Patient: sex F, age 59
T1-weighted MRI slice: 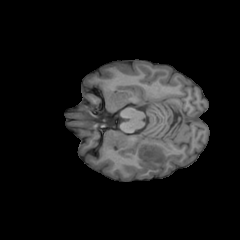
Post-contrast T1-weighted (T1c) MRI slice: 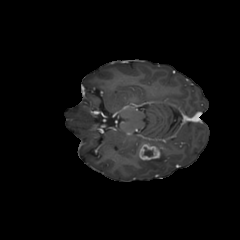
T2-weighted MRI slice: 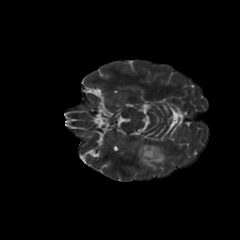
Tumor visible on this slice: yes
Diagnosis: Glioblastoma, IDH-wildtype
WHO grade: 4